Interaction volume radius: 5 \u00c5
Interaction volume height: 25 \u00c5
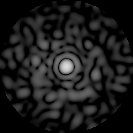
Disorder parameter: 0.8684